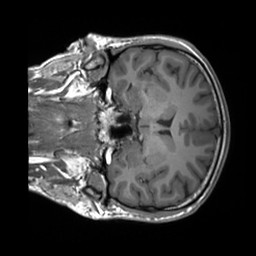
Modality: T1w
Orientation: coronal
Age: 22
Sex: male
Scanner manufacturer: siemens
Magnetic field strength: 3 T
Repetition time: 1.8 s
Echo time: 0.00232 s